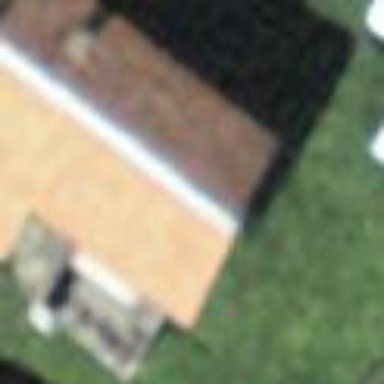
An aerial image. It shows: Simple house.